Field crop: maize
Growth stage: 2
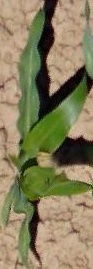
Species: maize